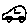
Label: car